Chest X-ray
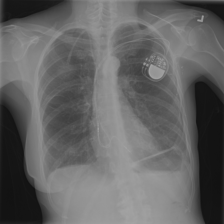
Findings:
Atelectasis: negative
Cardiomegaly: negative
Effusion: negative
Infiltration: positive
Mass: negative
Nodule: negative
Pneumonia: negative
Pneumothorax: negative
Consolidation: negative
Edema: negative
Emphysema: negative
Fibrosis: negative
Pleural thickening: negative
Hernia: negative